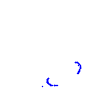
Particle: kaon